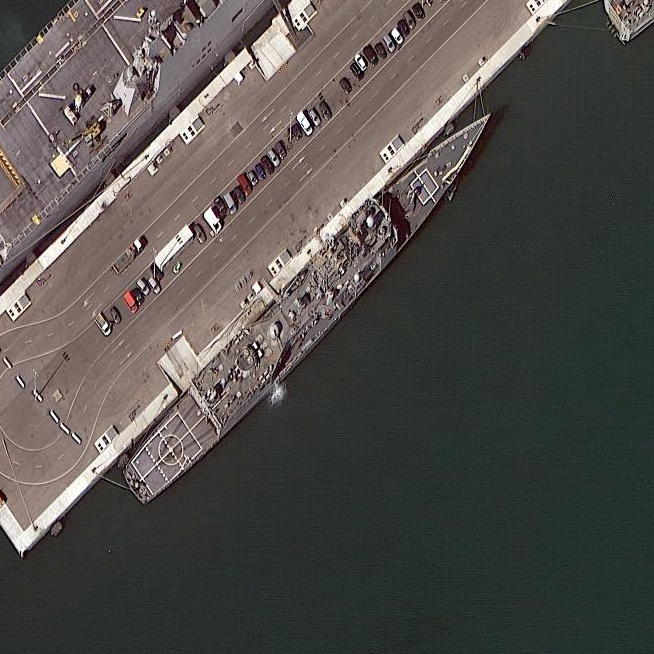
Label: cruiser